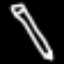
Label: pencil